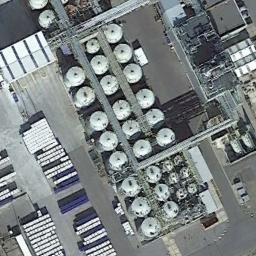
Label: storage tanks